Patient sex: F
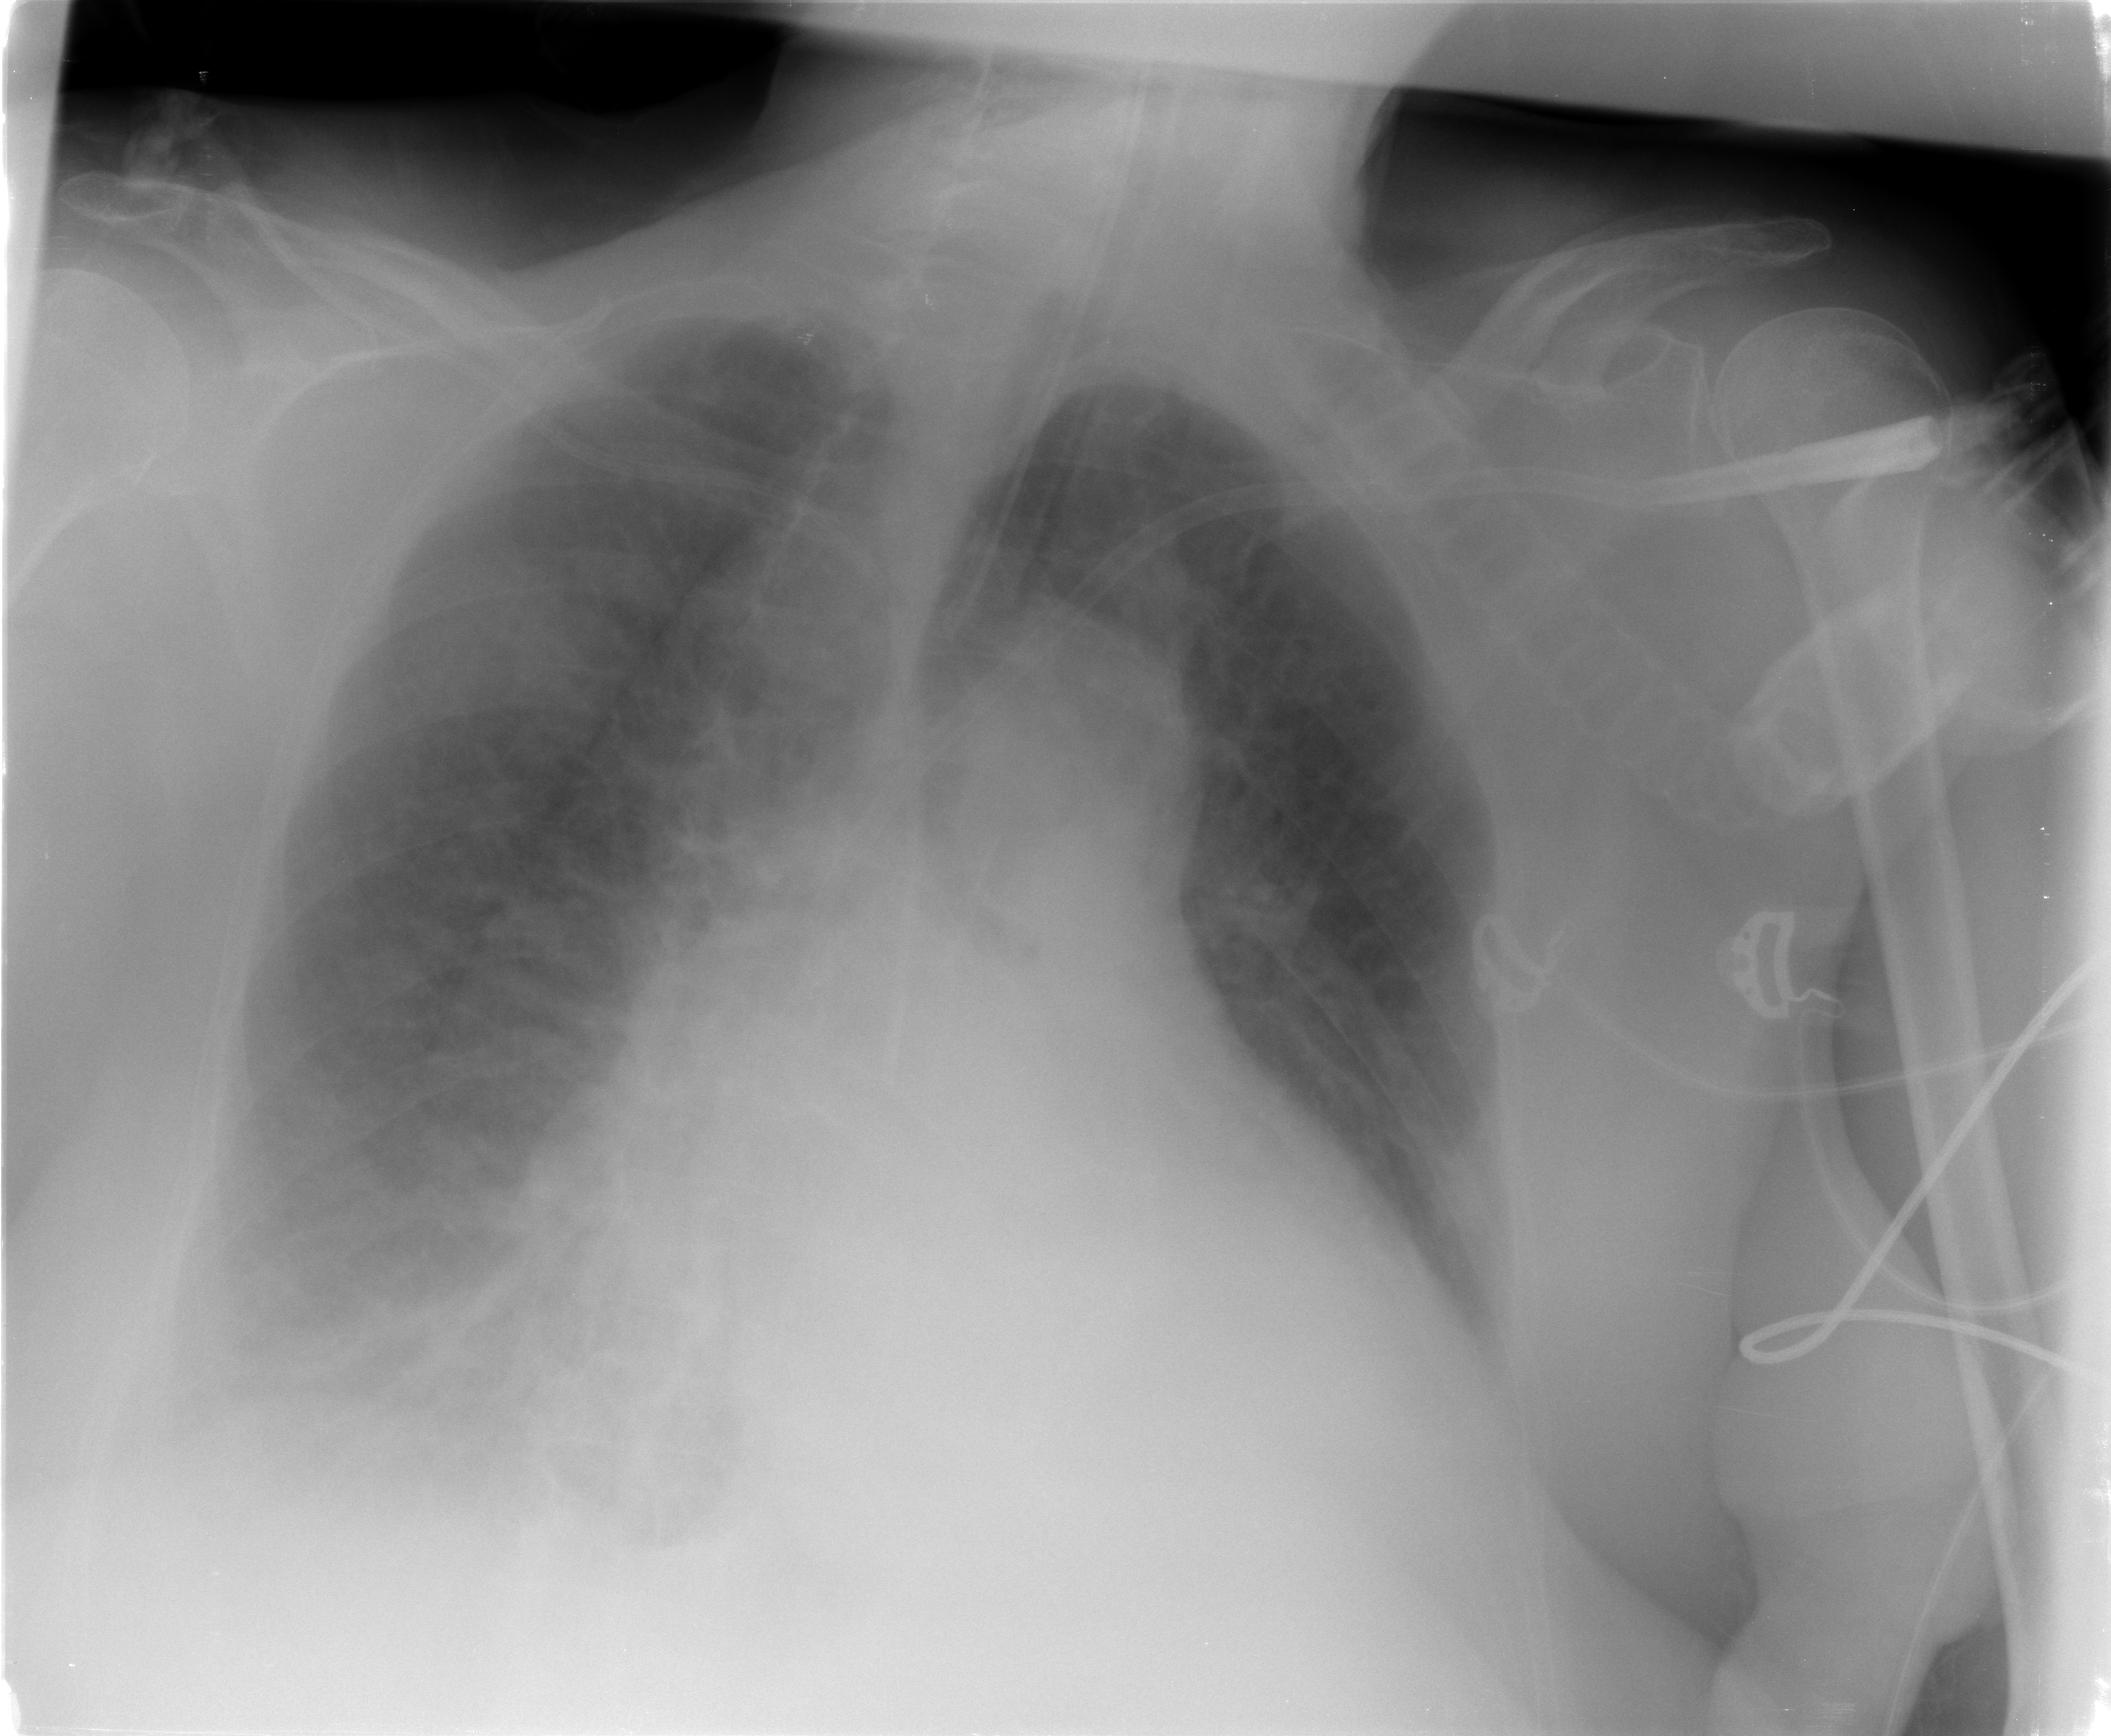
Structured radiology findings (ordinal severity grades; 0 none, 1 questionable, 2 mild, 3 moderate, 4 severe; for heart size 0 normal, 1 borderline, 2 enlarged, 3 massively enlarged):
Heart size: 2
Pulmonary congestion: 2
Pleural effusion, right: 3
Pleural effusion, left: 2
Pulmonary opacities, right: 2
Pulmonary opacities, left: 1
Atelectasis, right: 2
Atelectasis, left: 2